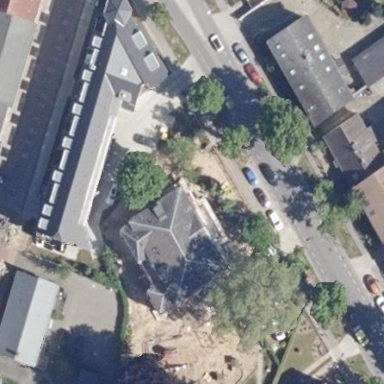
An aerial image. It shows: Kindergarten building.